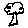
Label: tree